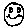
Label: smiley face